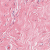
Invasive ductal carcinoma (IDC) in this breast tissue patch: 0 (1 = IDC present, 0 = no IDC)